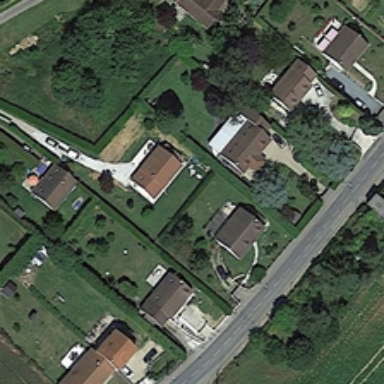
Some buildings and many green trees are in a medium residential area .